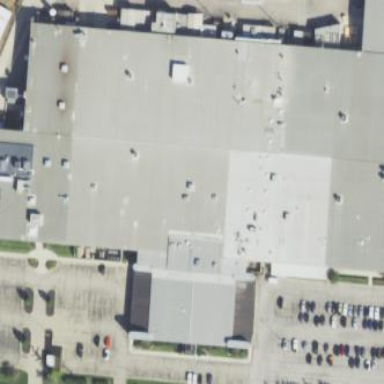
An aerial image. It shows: Warehouse.